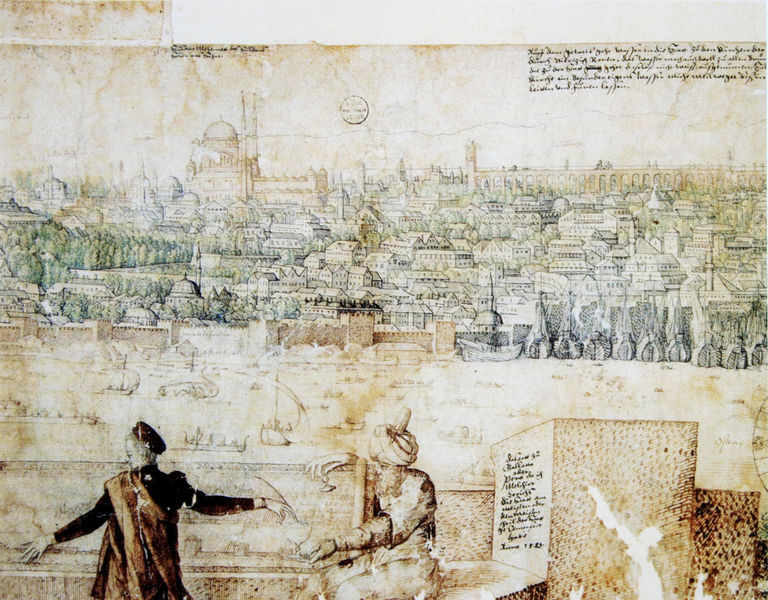
Titel: Selbstbildnis als Zeichner vor der Ansicht der Stadt Konstantinopel (Detail)
Künstler: Melchior Lorck
Standort: Leiden
Institution: University Library
Schlagwörter: baum, blau, feder, himmel, mann, meer, umhang, wasser, weiß, aquarell, bäume, fluss, grün, landschaft, menschen, ocker, sitzen, stadt, ufer, braun, finger, geste, grau, hell, hintergrund, männer, orange, schwarz, skizze, tisch, türkis, vordergrund, zeichnung, ausblick, blick, gebäude, haus, schloss, beige, bart, kappe, wand, stehen, stein, hände, ferne, horizont, häuser, weite, brücke, brüstung, gewässer, kirche, gewand, kelch, mantel, sitzend, blatt, renaissance, wald, boot, boote, turm, schärpe, aussicht, schleppe, schiff, schiffe, schrift, segel, segelboot, segelschiffe, papier, ansicht, ort, dächer, mauer, graphik, bank, hafen, kuppel, masten, ruderboot, inschrift, steinmetz, zinnen, kirchen, panorama, stadtansicht, straßen, bögen, tusche, mond, gefäß, burg, kuppeln, moschee, orient, türme, druck, stich, politik, text, beschriftung, stempel, rolle, gemäuer, karte, sicht, gut, mauern, stadtlandschaft, stadtmauer, plan, aquädukt, schreiber, block, turban, zeichner, texte, handschrift, araber, sultan, historisch, minarett, kuppelbau, stadtplan, istanbul, minarette, altstadt, kolriert, türke, hagia sophia, orientale, morgenland, moslem, messen, belagerung, altmodisch, klotz, maßnehmen, abmessen, befleckt, moscheen, istambul, türma, aneisung, goldener horn, sutzen, bestandsstempel